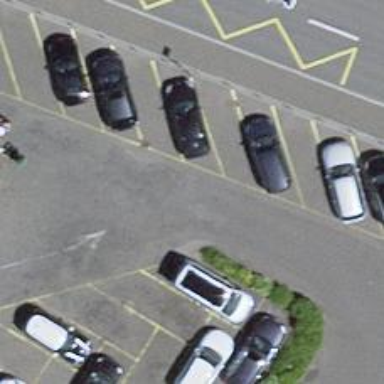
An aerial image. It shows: Parking aisle designated as service road.